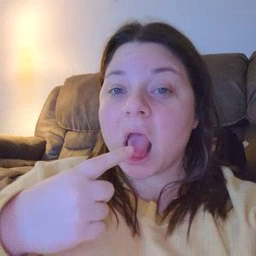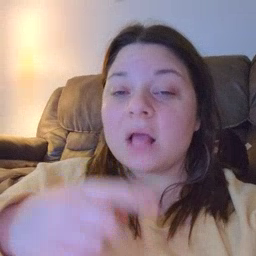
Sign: tongue